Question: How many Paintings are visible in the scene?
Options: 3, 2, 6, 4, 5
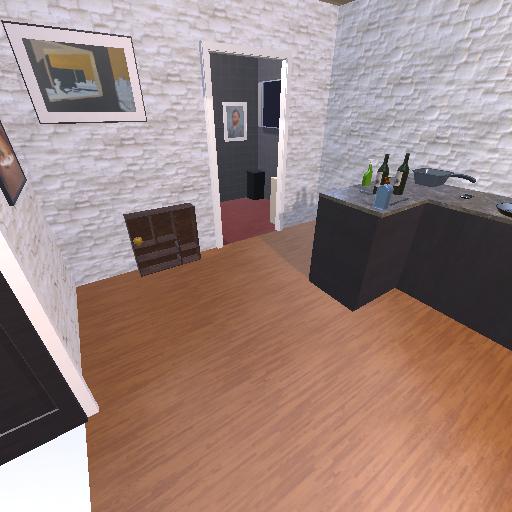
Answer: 3